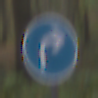
Verkehrszeichen: VorgeschriebeneFahrtrichtungRechts
Umgebung: Outdoor, Nature
Tageszeit: MorningAfternoon
Wetter: Overcast
Licht: Natural
Jahreszeit: Autumn
Kontrast: LowContrast